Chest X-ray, PA view. Patient: 28 years old, sex M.
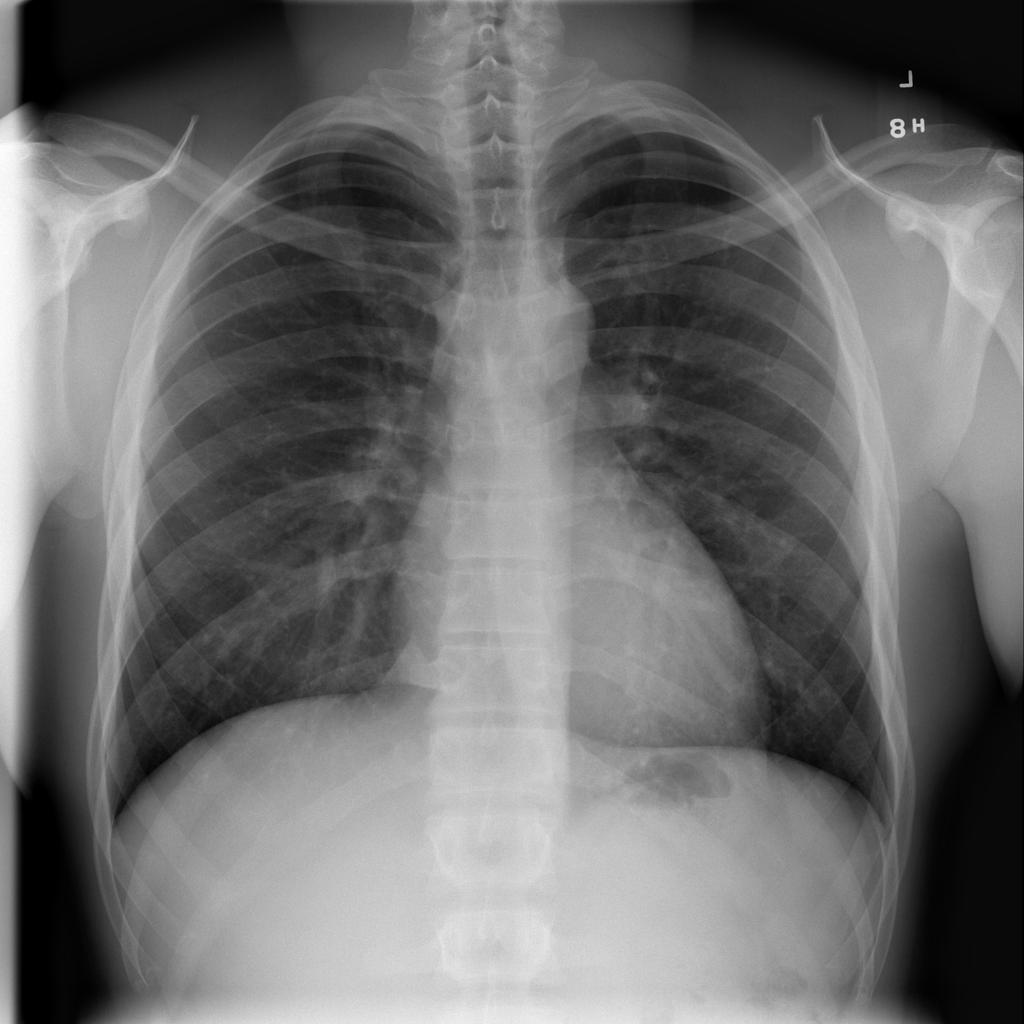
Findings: Pleural_Thickening